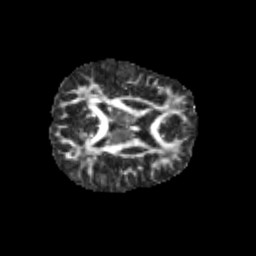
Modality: FA
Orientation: axial
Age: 9
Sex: female
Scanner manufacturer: siemens
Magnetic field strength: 3 T
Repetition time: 3.8 s
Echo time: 0.07 s